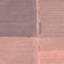
Label: AnnualCrop